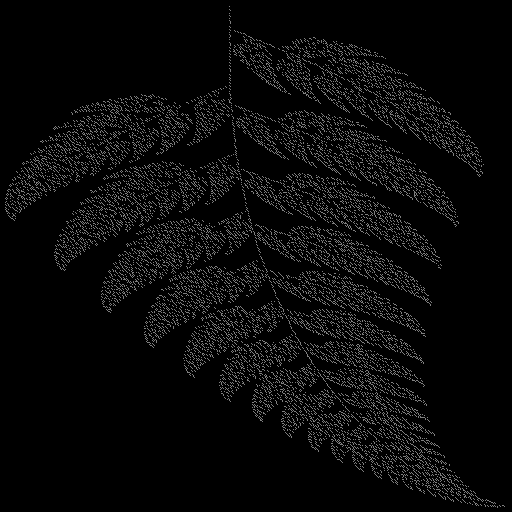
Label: spleenwort_fern